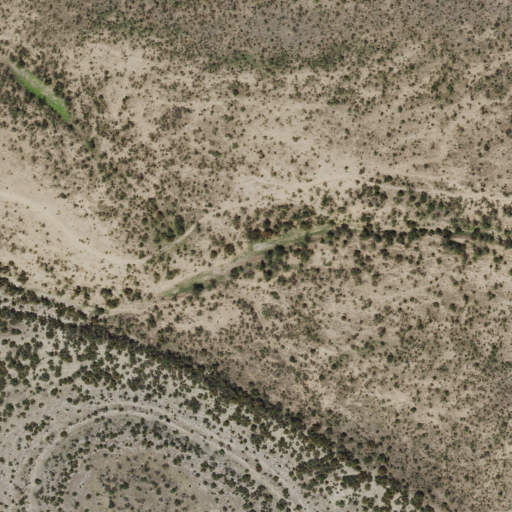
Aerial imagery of valley in Texas named Eureka Draw containing only shrub